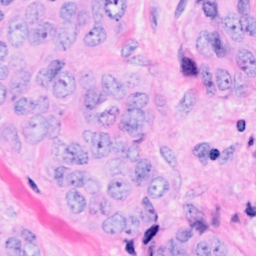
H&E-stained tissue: Breast